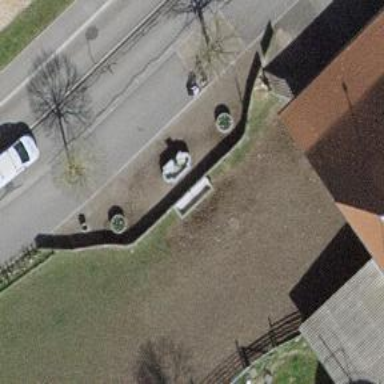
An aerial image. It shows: Fountain.